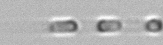
Label: Skeletonema